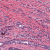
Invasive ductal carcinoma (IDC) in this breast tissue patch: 1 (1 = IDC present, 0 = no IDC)